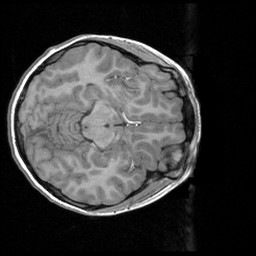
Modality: T1w
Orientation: axial